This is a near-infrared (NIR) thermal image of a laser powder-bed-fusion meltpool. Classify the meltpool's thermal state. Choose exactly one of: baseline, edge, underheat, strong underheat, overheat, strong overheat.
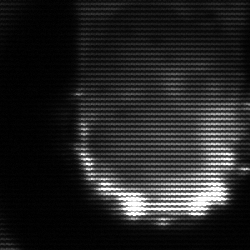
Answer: baseline